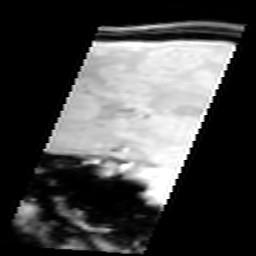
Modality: inplaneT1
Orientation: sagittal
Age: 20
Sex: male